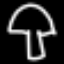
Label: mushroom